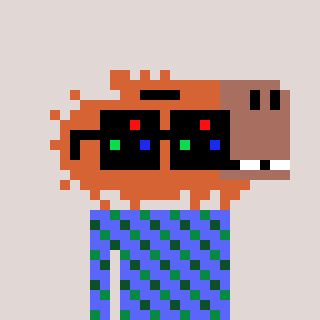
a pixel art character with square black sunglasses, a capybara-shaped head and a purple-colored body on a warm background